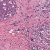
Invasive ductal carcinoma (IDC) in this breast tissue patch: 1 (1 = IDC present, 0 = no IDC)